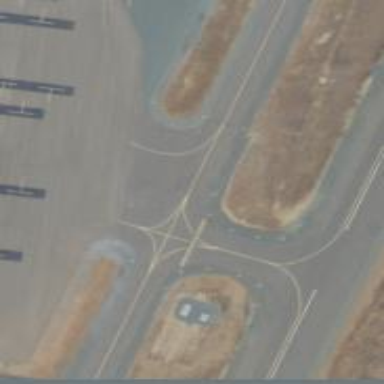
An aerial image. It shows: View of taxiway at the airport.